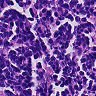
Metastatic tissue present: no